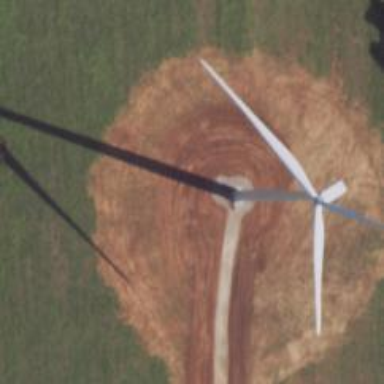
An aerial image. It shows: Wind turbine generator harnessing power from the wind.